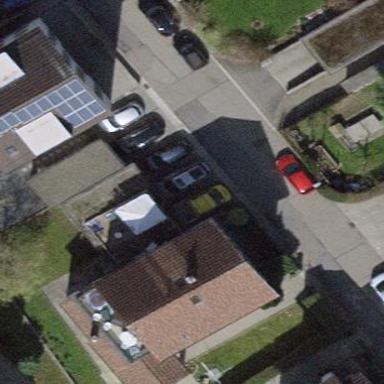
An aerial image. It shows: Garage.